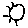
Label: sun